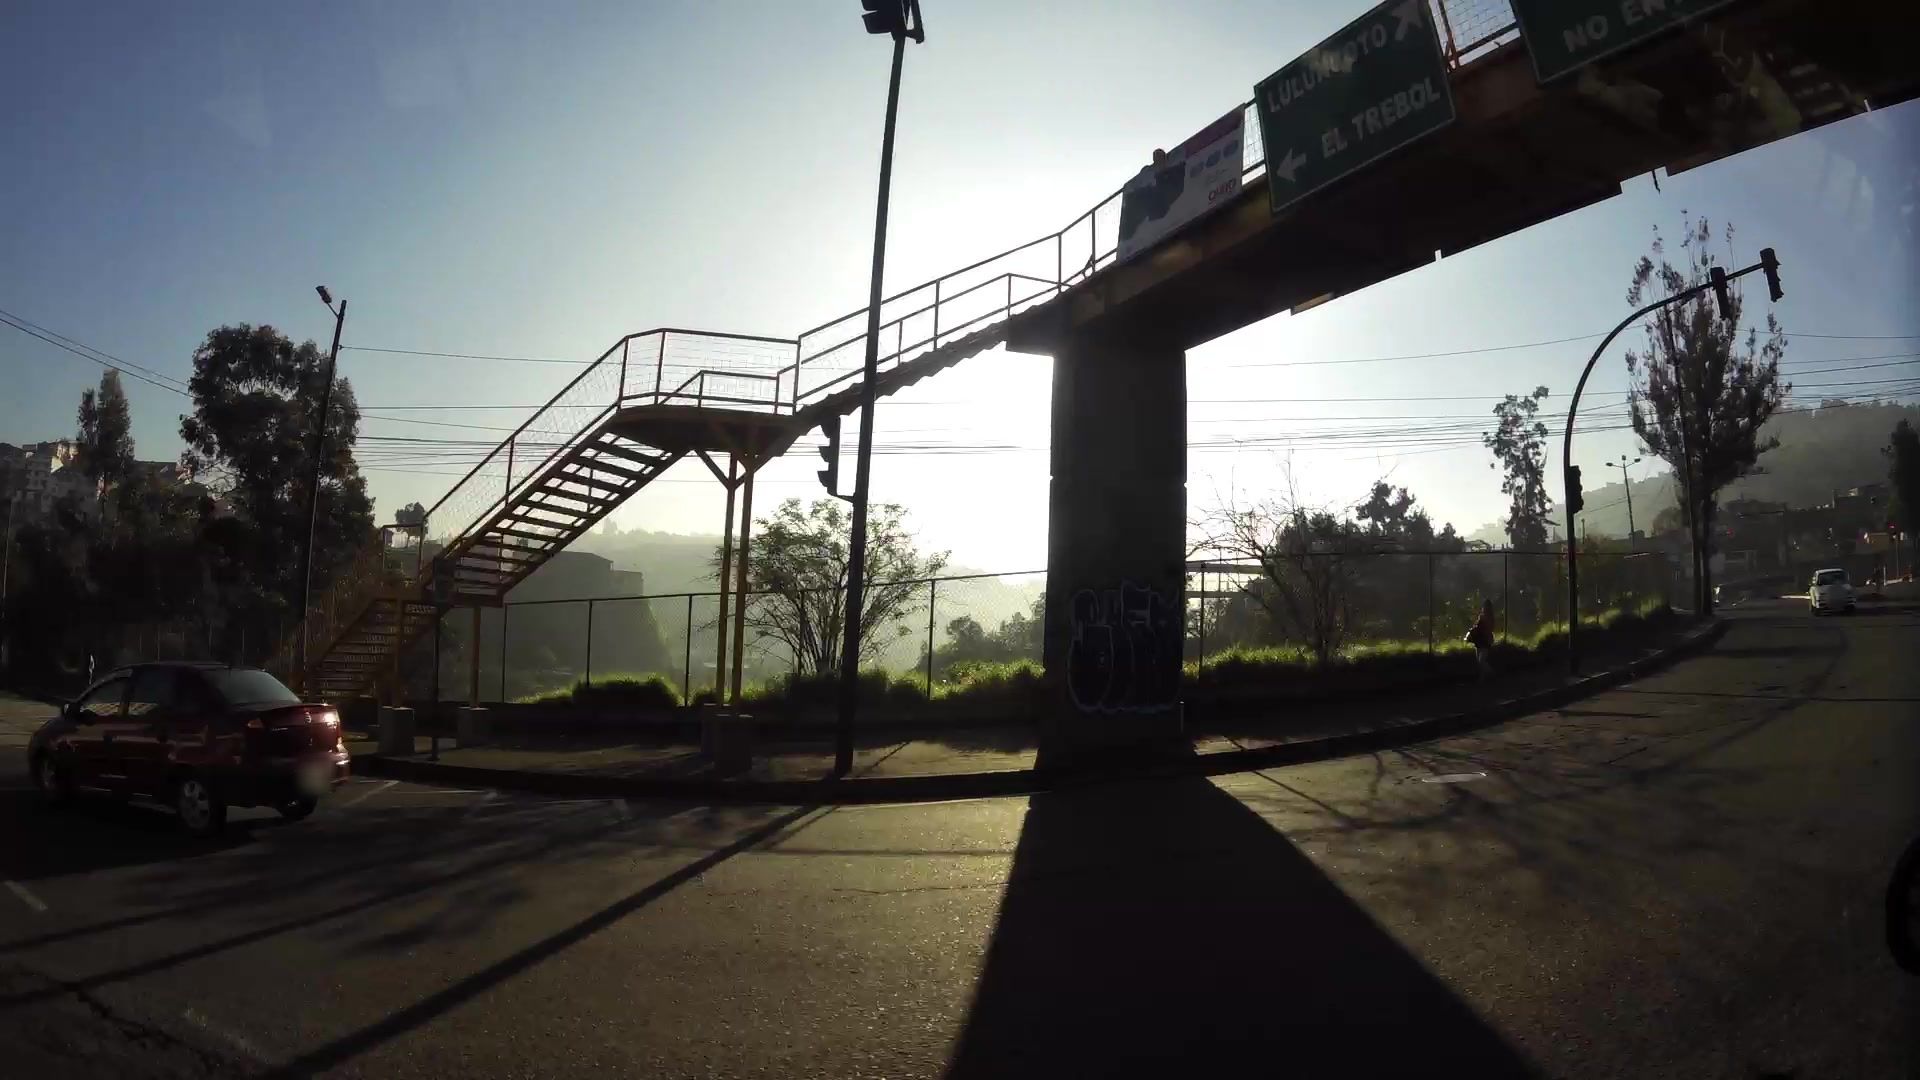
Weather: clear
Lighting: day
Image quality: good
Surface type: walking surface
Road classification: footway, steps
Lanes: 2
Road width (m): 1
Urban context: urban centre
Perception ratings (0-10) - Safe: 1.14, Lively: 3.18, Beautiful: 4.88, Boring: 6.15, Depressing: 5.9, Wealthy: 4.87